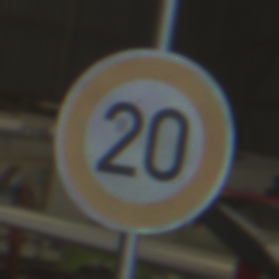
Verkehrszeichen: Geschwindigkeit20
Umgebung: Indoor, Urban
Tageszeit: Midday
Wetter: NotSpecified
Licht: Natural
Jahreszeit: NotSpecified
Kontrast: MediumContrast